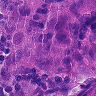
Metastatic tissue present: yes